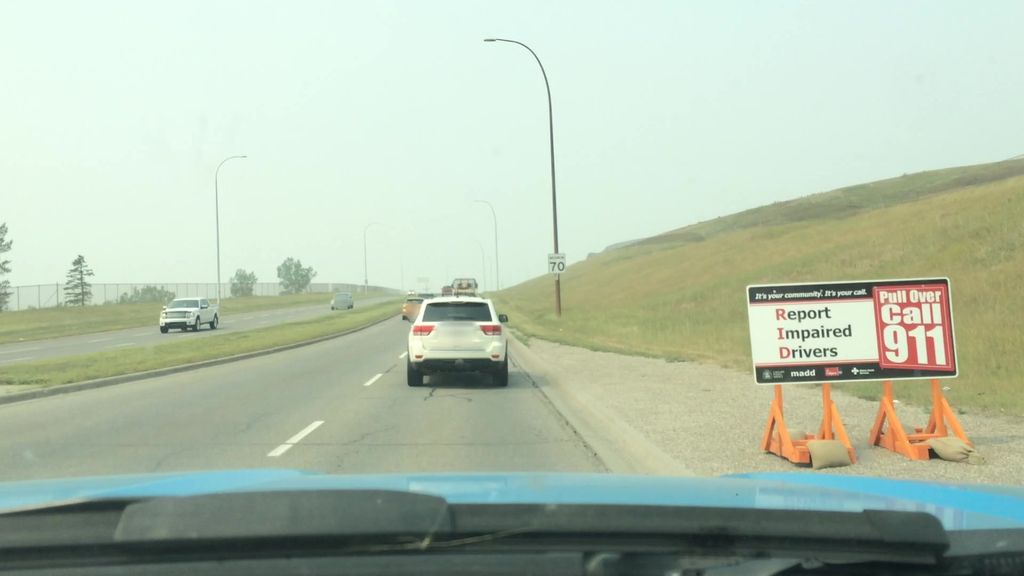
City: calgary